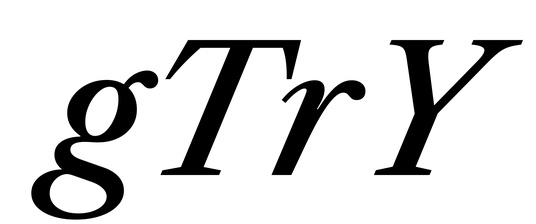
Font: LibreCaslonText-Italic_Medium_Italic